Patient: sex M, age 57
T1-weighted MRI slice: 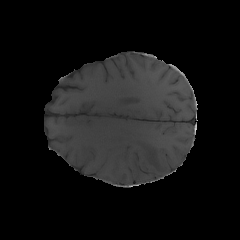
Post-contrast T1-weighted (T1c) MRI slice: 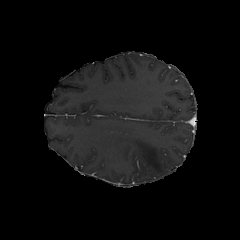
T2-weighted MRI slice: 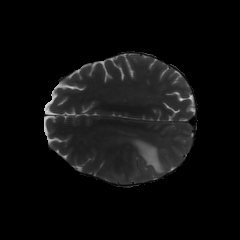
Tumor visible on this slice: yes
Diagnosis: Glioblastoma, IDH-wildtype
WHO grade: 4